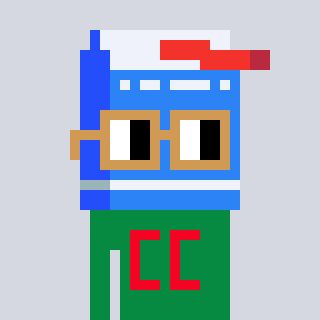
a pixel art character with square brown glasses, a milk-shaped head and a green-colored body on a cool background